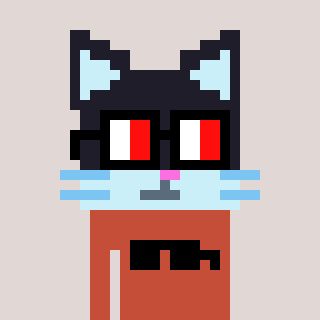
a pixel art character with square glasses with black frames and red eyes, a cat-shaped head and a rust-colored body on a warm background